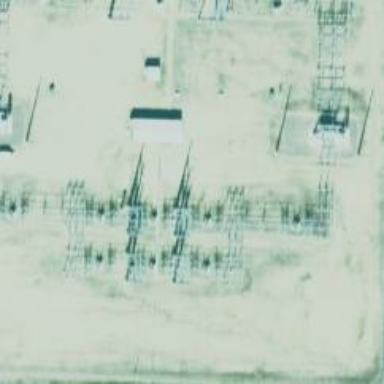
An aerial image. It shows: Switch used for power control.